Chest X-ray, AP view. Patient: 30 years old, sex F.
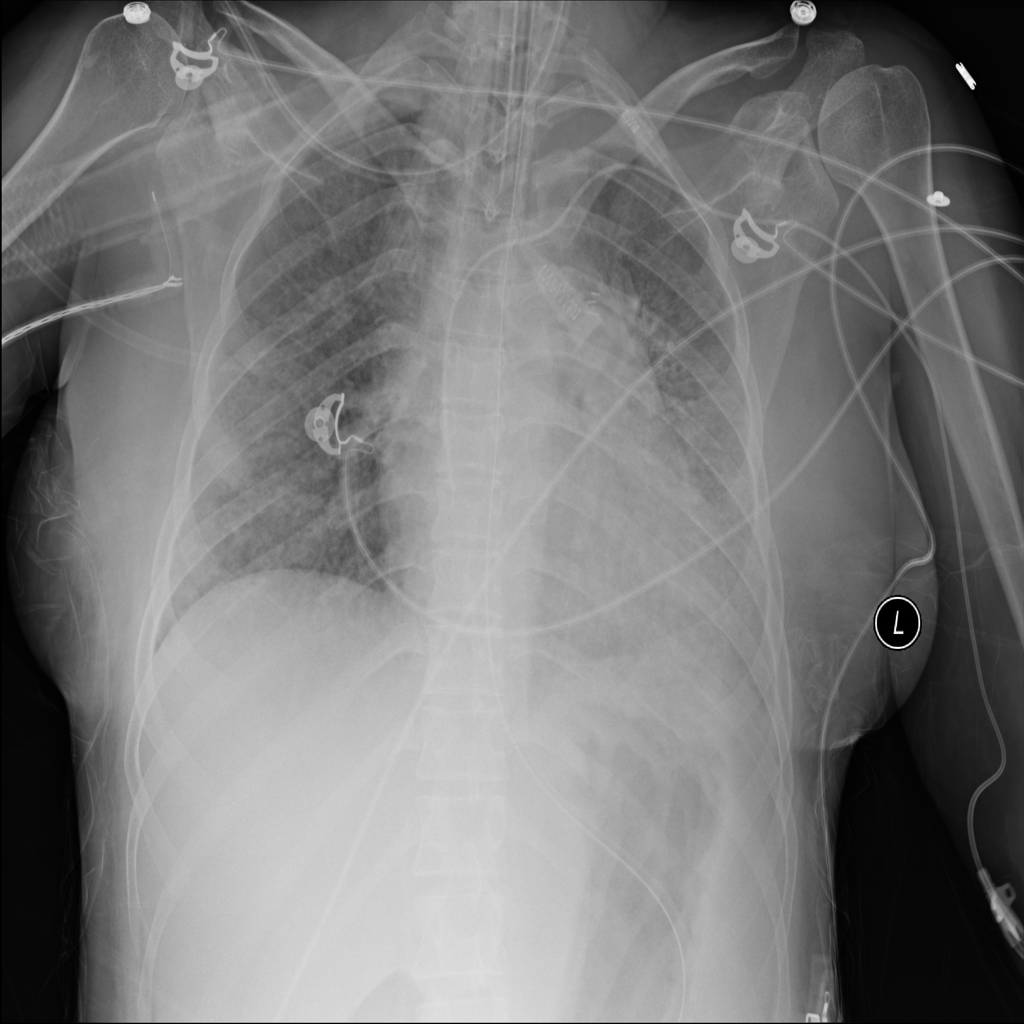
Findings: No Finding